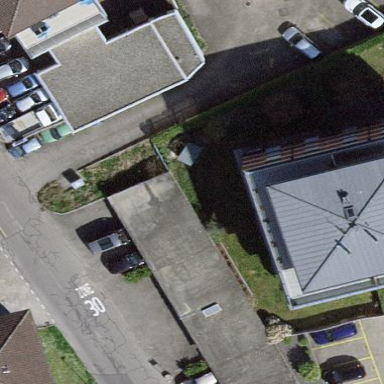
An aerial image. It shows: Group of garages.